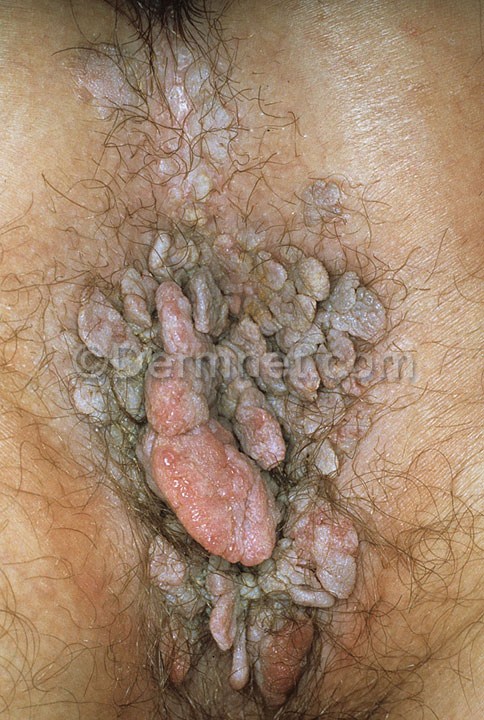
Disease: Herpes HPV and other STDs Photos